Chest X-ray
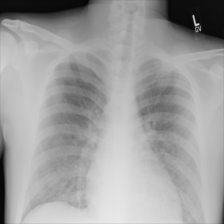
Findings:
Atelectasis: negative
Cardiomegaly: negative
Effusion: negative
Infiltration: negative
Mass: negative
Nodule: negative
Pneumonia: negative
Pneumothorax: negative
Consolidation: negative
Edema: negative
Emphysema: negative
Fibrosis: negative
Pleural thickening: negative
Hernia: negative